Question: related to <URL>
According to the illustration(below) of partitioning the SCCs of the graph <URL>

The explanation above and in <URL> seem contradictory. Please help me to clarify this.
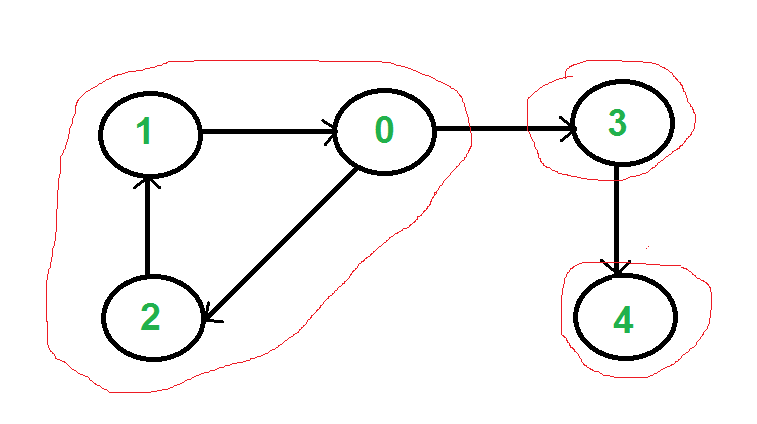
Answer: If you assume that you only add edges between nodes that already exist in the graph, the the number of SCCs cannot increase. Specifically, the edge either runs from a node in one SCC to a node in a descendant SCC (no new SCCs added) or from a node in one SCC to a node in an ancestor SCC, which will reduce the number of SCCs.
Your example of adding more SCC's assumes that the newly-added edge connects an existing node (4) to a nonexistent node (5) that would also have to be added. If you're allowed to add new nodes to the graph, then yes, you can increase the number of SCCs as you've shown above. However, if you're forced to have edges running between existing nodes, then the number of SCCs can only go down.
Hope this helps!